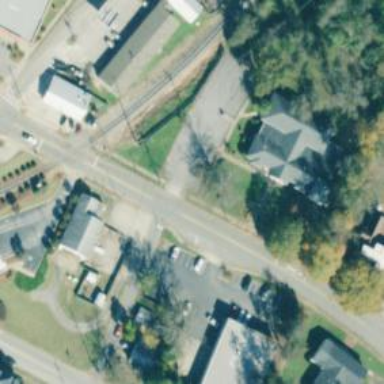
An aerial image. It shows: Stop road.